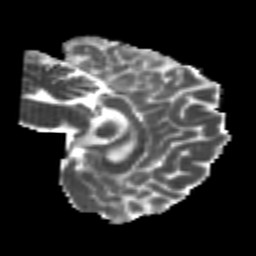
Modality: MD
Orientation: sagittal
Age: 22
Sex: female
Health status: healthy
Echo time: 0.074 s